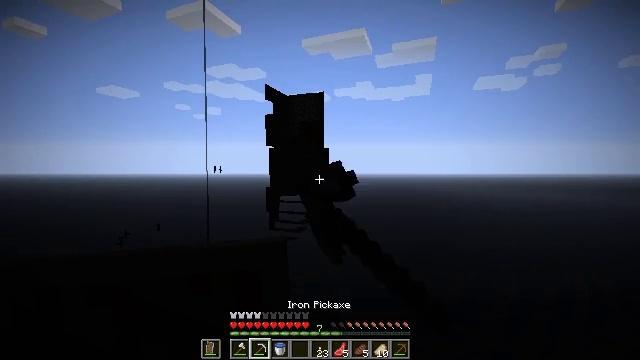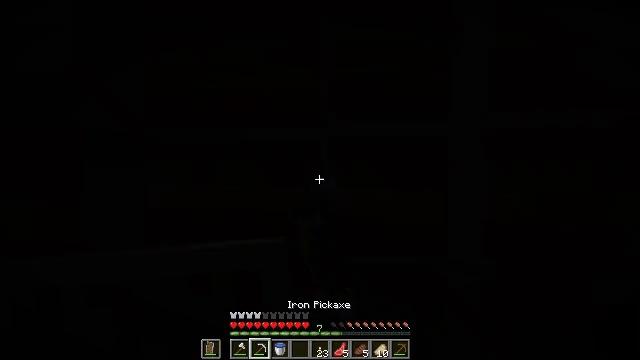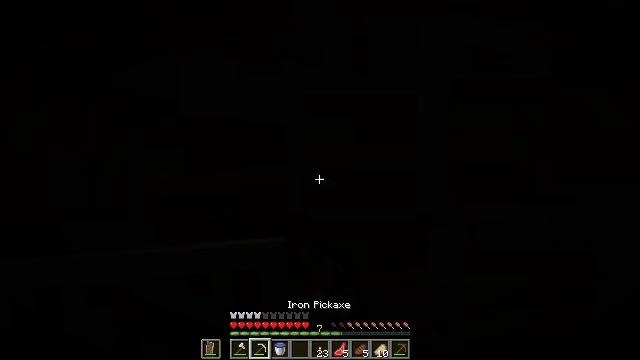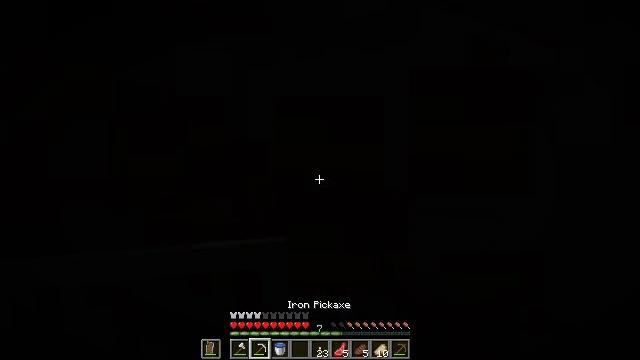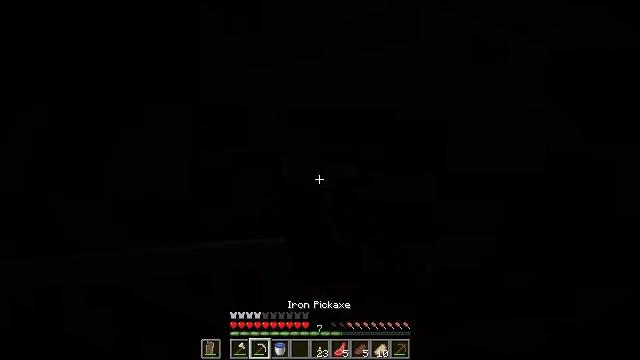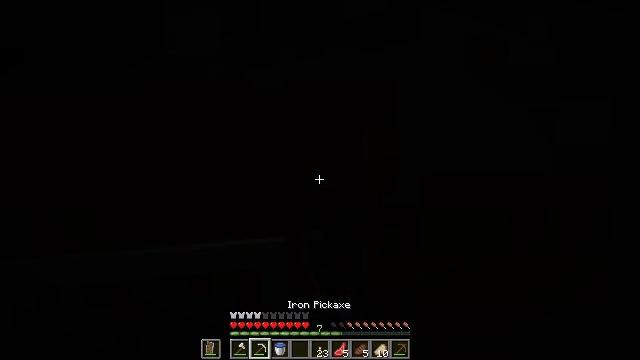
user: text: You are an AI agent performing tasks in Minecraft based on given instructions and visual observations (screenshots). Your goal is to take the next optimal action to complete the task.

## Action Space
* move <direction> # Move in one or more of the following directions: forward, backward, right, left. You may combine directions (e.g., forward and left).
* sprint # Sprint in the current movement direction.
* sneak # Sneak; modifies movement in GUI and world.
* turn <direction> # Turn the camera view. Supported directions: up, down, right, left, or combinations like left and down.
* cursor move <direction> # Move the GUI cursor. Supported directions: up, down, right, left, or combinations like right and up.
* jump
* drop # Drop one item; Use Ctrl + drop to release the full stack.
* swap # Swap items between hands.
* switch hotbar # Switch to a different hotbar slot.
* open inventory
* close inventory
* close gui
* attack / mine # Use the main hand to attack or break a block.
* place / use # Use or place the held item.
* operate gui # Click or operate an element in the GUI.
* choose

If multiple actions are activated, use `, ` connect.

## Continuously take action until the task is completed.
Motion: motion action
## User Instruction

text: Remove the existing composter.
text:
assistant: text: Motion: attack / mine
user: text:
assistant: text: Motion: attack / mine
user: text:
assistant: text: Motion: attack / mine
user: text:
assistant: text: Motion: attack / mine
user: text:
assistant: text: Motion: attack / mine
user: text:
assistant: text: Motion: attack / mine